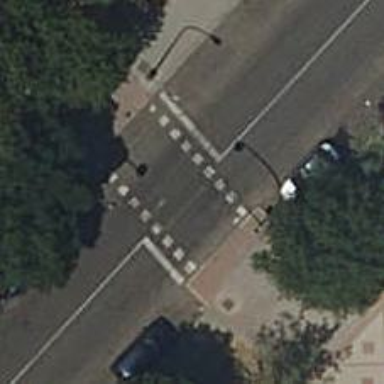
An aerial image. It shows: Road crossing with traffic signals.